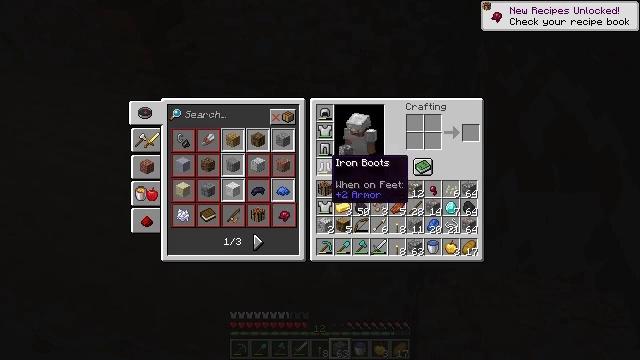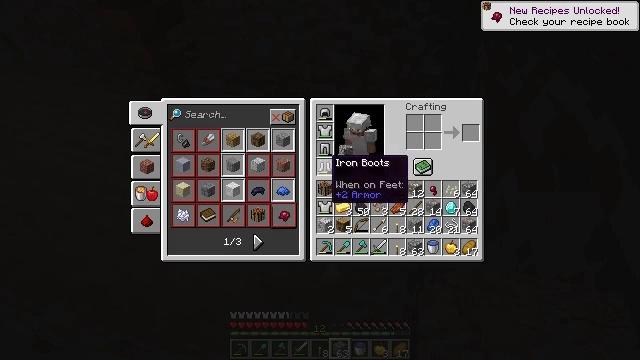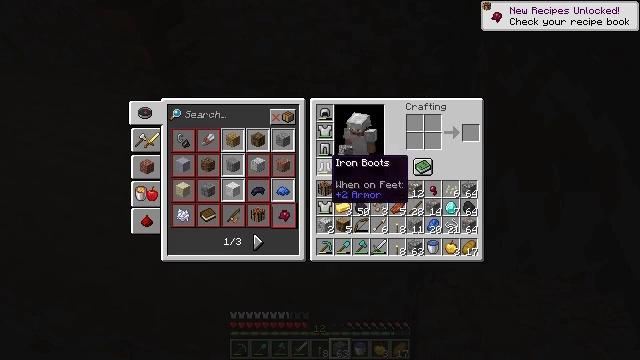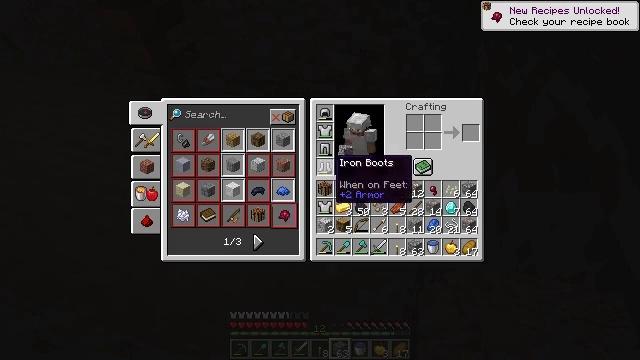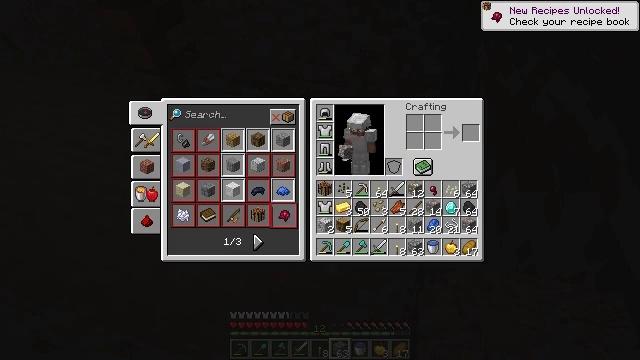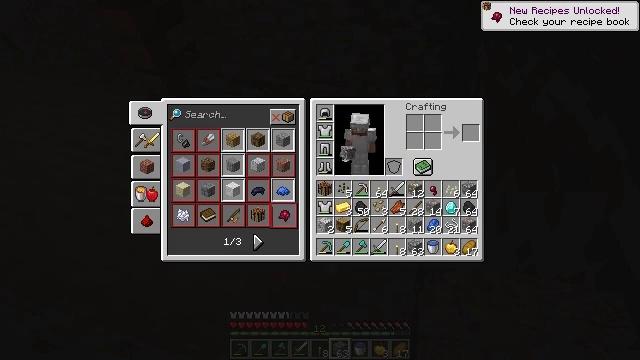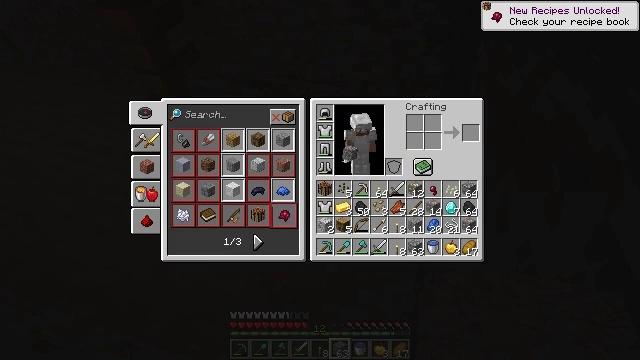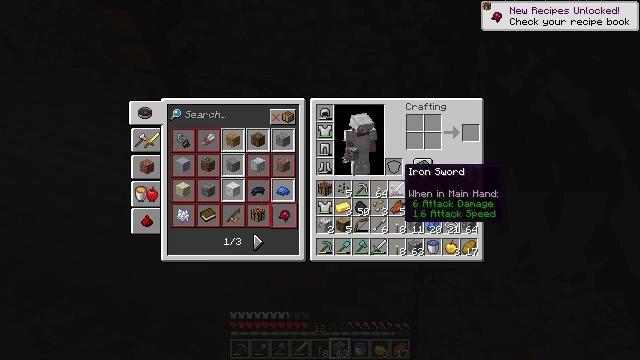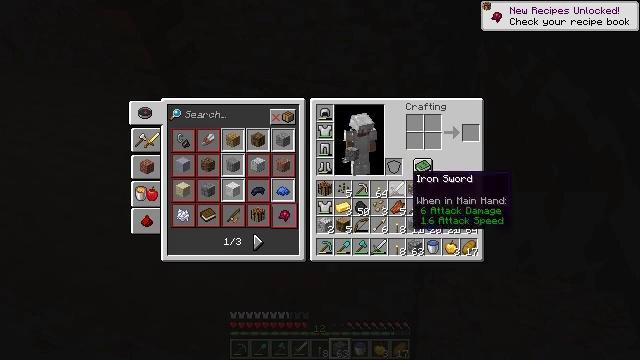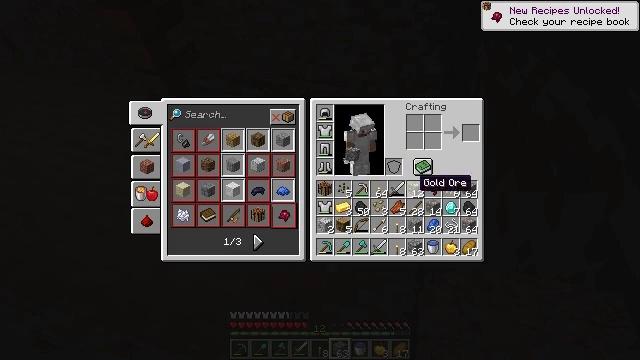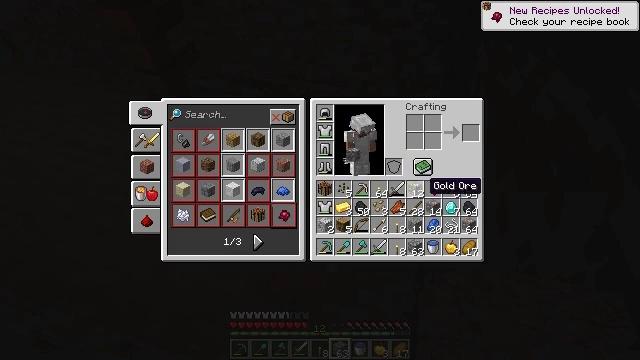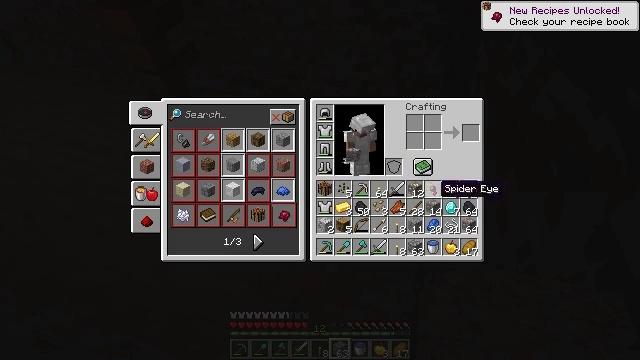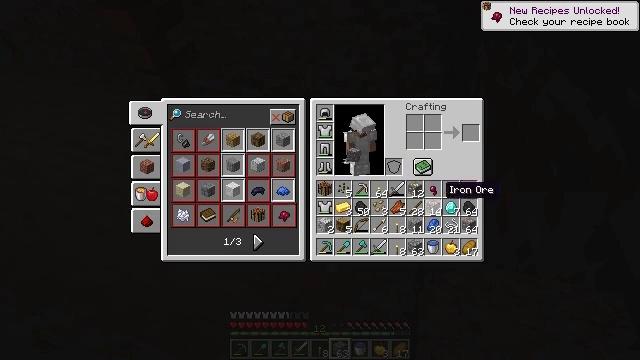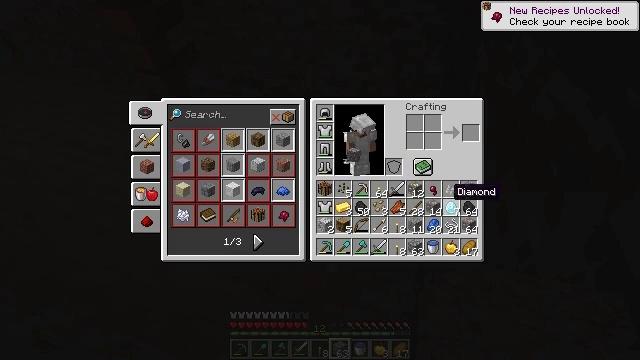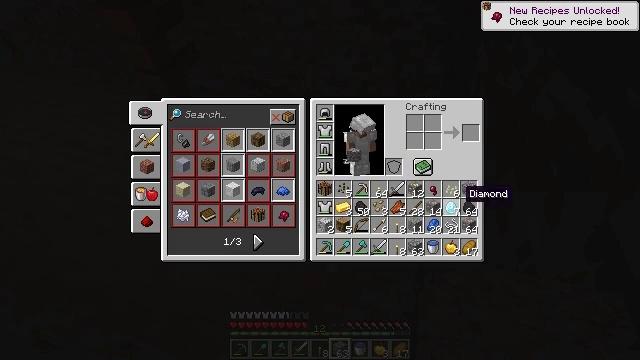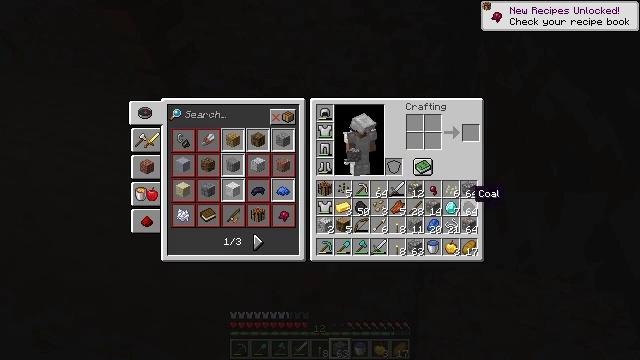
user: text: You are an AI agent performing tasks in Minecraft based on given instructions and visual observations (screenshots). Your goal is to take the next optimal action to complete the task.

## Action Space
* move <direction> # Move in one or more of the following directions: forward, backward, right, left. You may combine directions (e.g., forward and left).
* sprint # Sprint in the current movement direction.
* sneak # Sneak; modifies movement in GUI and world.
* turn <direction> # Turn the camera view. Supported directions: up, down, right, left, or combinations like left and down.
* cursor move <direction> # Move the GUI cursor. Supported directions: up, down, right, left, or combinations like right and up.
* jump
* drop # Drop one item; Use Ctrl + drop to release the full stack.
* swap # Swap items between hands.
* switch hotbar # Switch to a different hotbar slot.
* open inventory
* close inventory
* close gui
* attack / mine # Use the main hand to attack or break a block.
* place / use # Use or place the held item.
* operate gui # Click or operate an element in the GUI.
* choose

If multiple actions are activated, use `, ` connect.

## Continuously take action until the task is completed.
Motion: motion action
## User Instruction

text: Remove an iron chestplate from the inventory.
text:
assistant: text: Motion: open inventory
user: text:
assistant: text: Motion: no_op
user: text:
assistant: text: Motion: no_op
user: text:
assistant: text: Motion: cursor move right
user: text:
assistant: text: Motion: cursor move right
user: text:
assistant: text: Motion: cursor move right
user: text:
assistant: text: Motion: no_op
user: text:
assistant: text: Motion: cursor move right
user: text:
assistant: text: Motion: cursor move right
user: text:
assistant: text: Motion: cursor move right
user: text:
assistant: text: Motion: cursor move right
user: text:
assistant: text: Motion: no_op
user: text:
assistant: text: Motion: cursor move right
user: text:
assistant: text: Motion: cursor move right
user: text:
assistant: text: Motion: cursor move right
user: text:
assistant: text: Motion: no_op
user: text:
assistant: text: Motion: no_op
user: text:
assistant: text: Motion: no_op
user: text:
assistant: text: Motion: no_op
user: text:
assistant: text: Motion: no_op
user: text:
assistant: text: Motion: cursor move left
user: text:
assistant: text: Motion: no_op
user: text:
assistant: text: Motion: no_op
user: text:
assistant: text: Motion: no_op
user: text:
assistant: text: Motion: no_op
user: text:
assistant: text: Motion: cursor move right
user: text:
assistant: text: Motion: cursor move right
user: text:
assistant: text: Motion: no_op
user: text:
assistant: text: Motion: no_op
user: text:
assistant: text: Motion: no_op